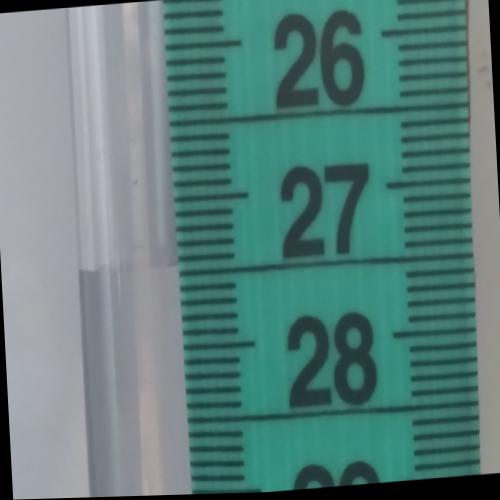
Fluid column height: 27.4 cm